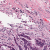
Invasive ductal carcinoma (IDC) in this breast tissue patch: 1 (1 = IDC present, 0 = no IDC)